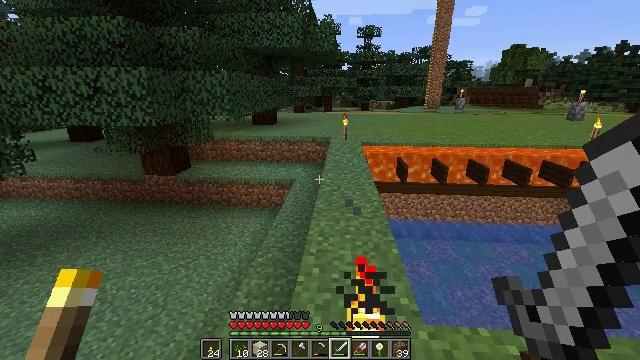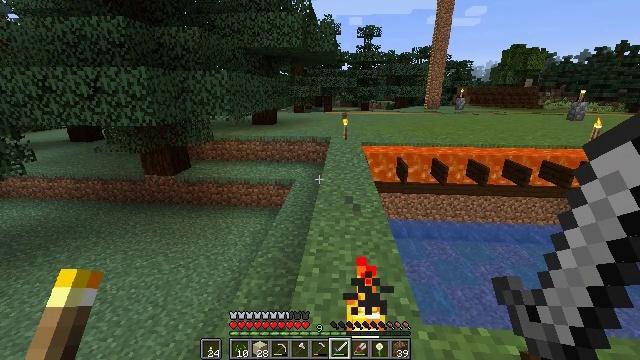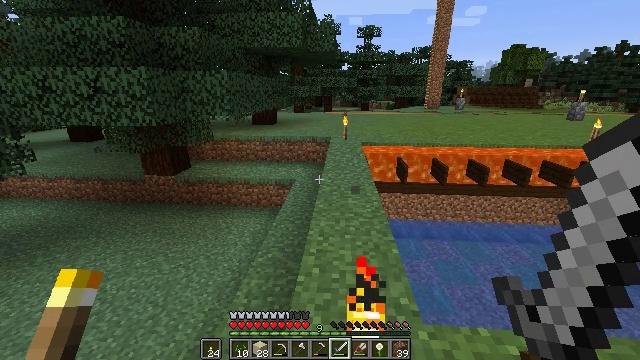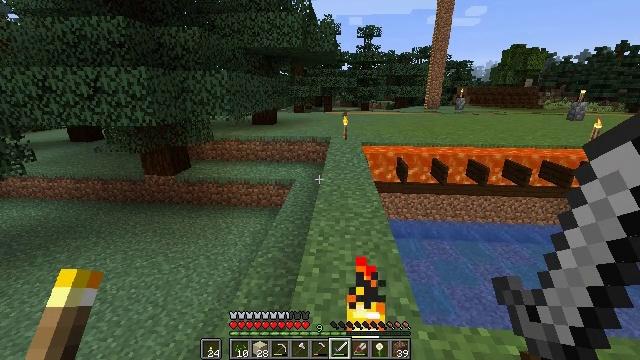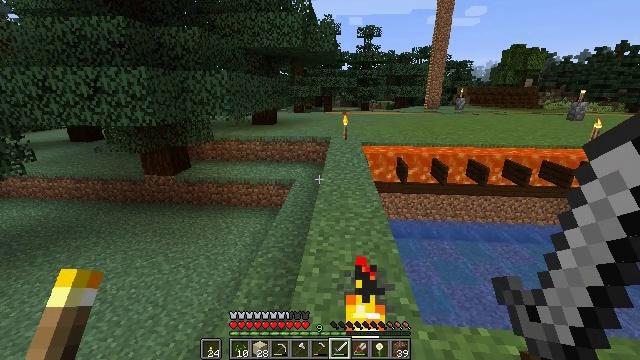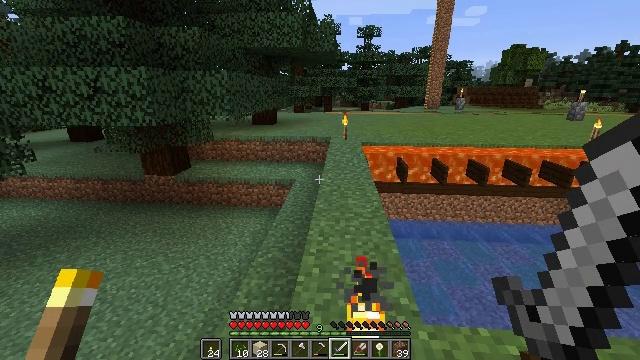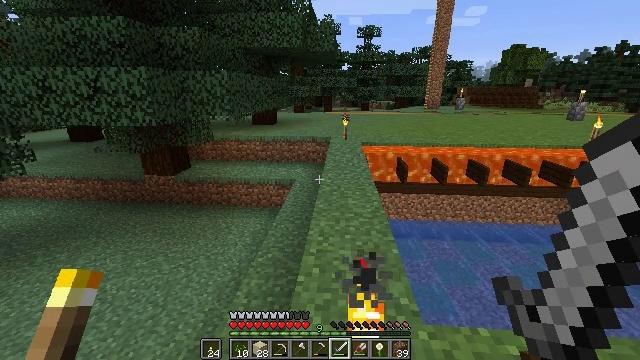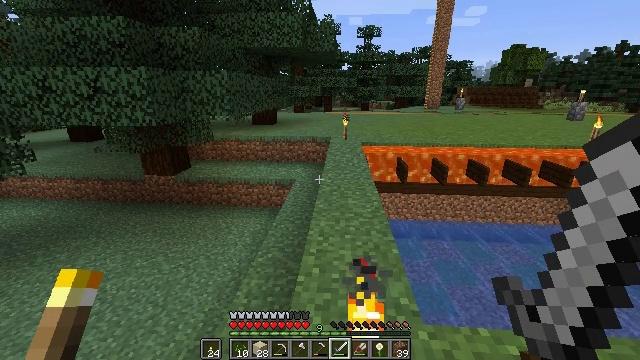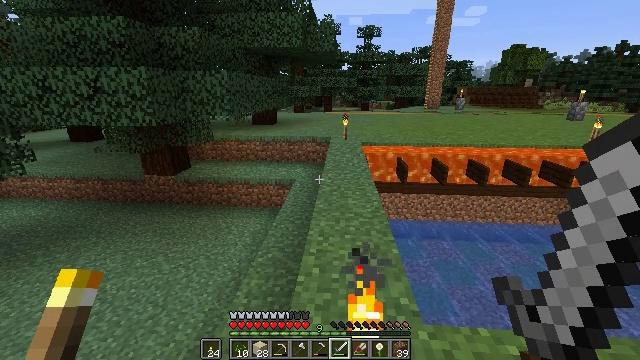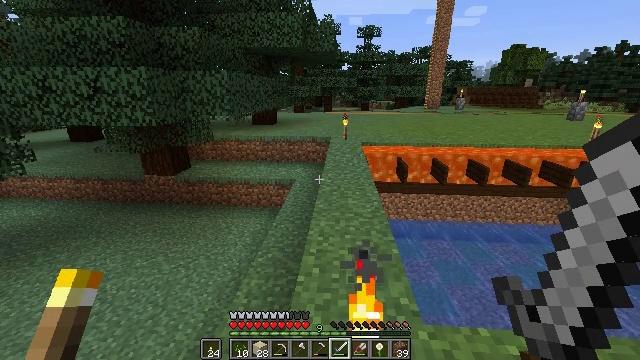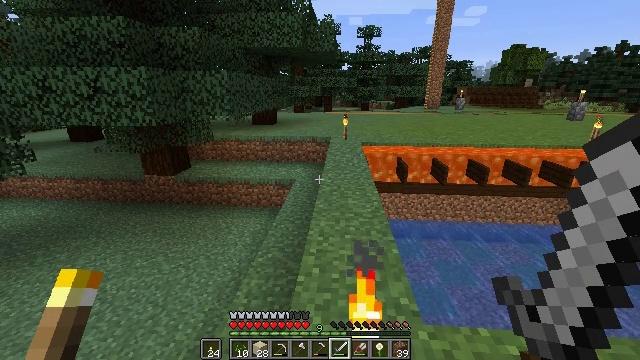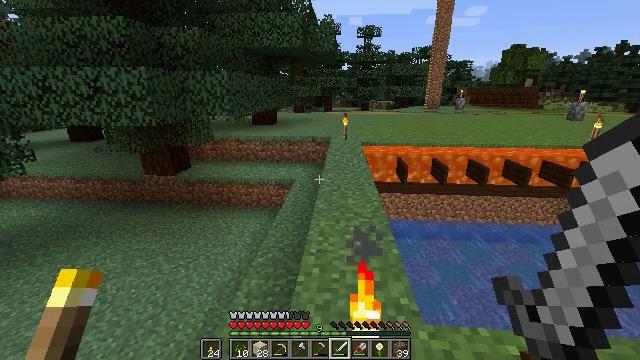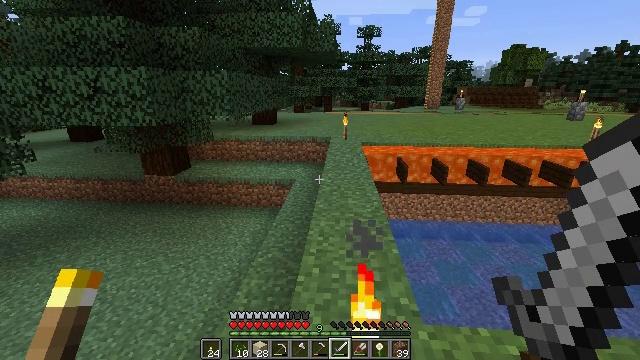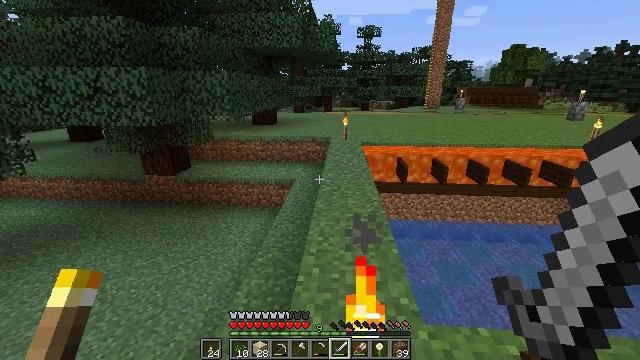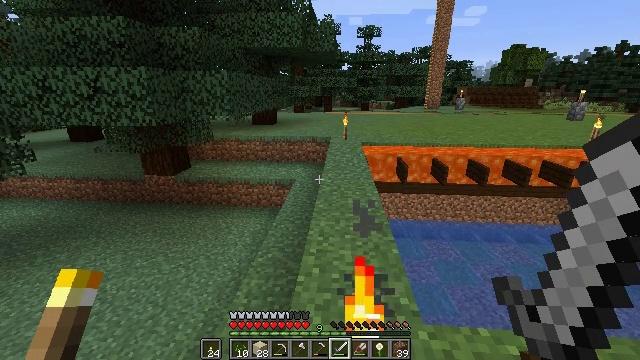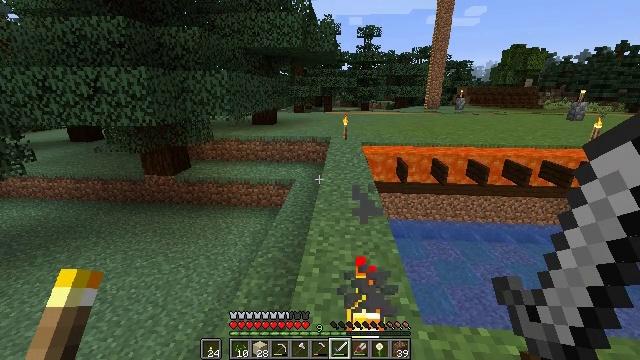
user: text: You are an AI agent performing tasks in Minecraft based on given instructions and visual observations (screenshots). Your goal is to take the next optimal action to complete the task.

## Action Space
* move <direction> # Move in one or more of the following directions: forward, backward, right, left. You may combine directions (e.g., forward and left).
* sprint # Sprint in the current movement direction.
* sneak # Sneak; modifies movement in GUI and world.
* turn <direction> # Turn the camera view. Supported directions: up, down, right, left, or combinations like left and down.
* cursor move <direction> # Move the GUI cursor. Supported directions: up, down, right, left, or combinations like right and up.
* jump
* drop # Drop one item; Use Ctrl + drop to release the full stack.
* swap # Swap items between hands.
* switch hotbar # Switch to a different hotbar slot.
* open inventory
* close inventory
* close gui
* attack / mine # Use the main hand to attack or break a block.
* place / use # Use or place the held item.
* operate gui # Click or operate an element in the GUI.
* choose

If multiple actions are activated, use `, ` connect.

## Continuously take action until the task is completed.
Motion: motion action
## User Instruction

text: Mine sand by the water.
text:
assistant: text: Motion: no_op
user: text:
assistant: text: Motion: no_op
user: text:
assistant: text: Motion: no_op
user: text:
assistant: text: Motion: no_op
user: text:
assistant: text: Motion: no_op
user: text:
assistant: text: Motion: no_op
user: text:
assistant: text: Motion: no_op
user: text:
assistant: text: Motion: no_op
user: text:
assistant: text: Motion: no_op
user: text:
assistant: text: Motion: no_op
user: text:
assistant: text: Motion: no_op
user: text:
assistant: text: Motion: no_op
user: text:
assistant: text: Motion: no_op
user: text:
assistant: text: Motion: no_op
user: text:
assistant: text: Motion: no_op
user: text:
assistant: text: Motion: no_op
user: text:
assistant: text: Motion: no_op
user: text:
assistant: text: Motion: no_op
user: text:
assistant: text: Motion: no_op
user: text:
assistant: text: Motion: no_op
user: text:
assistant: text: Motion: no_op
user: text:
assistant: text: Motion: no_op
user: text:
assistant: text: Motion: no_op
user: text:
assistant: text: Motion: no_op
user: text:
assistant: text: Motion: no_op
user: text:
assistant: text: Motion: no_op
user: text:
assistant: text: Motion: no_op
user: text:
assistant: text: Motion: no_op
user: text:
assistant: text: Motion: no_op
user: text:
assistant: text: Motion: no_op